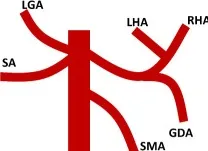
Vascular anomalies associated with surgical intervention in patients with Situs Inversus Totalis (SIT) coexistent with gastric cancer. (A) No vascular anomaly observed in the patient.
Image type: endoscopy (other_endoscopy)